Question: Can I debug the below mentioned code on *.cshtml file ? I have used knockout js as my client side java script library.
'''
<div data-bind="ifnot: book()">
<div>
<h2>Add New Book</h2>
</div>
<div>
<label for="name">Name</label>
<input data-bind="value: $root.Name" type="text" title="Name" />
</div>
<div>
<label for="publisher">Publisher</label>
<input data-bind="value: $root.Publisher" type="text" title="Publisher" />
</div>
<div>
<label for="price">Price</label>
<input data-bind="value: $root.Price" type="text" title="Price" />
</div>
<br />
<div>
<button data-bind="click: $root.create">Save</button>
<button data-bind="click: $root.reset">Reset</button>
</div>
</div>
'''
On above code I need to check the values of say "book() or $root.Name ,etc".Can I do that ?
:On Fire bug

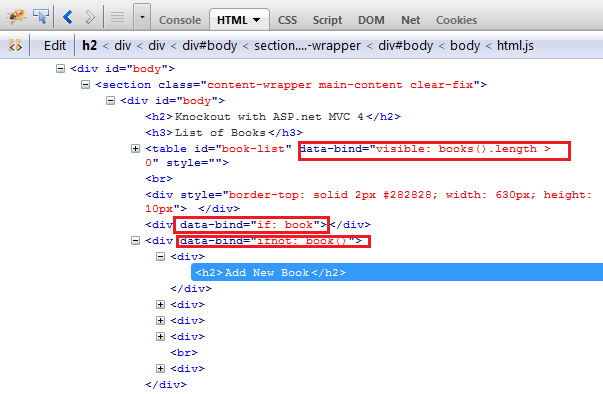
Answer: After the @nemesv link I did small R&D about this.Below I have mentioned the way you can find the KO binding values of the DOM elements.Hope this will help someone in future.
Link for the Extension : <URL>
The way you can find the KO Values on DOM elements.